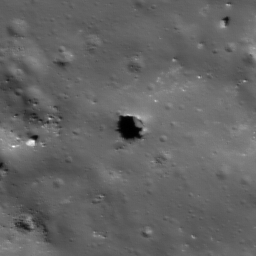
Pit: Wood T 1b
Host crater: Wood T
Host type: impact_melt
Lunar coordinates: latitude 43.886, longitude 235.761